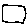
Label: square